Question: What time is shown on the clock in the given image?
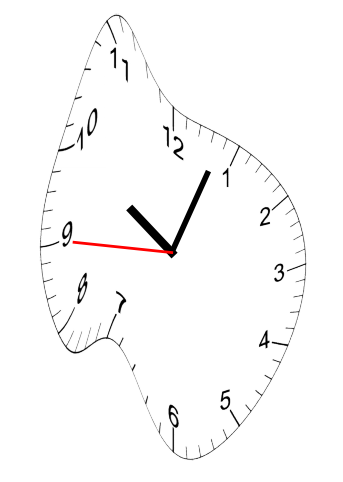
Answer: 10:03:45